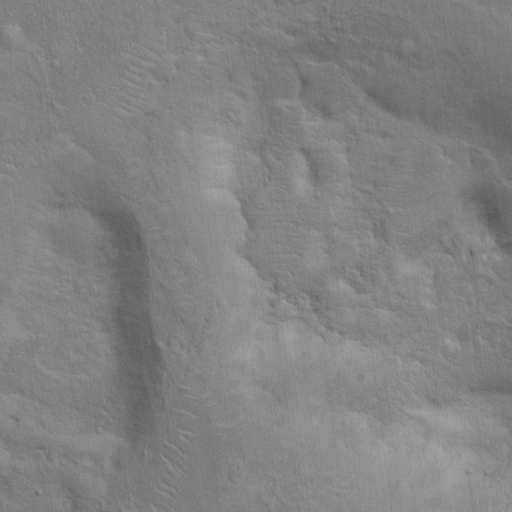
Objects detected: cone, cone